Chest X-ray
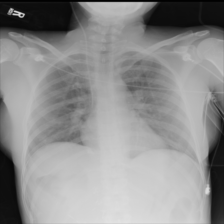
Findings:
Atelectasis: negative
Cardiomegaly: negative
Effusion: negative
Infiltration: negative
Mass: negative
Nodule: negative
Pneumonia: negative
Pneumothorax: negative
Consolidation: negative
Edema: negative
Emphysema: negative
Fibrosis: negative
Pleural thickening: negative
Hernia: negative